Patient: sex F, age 59
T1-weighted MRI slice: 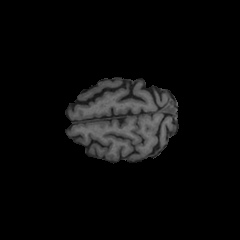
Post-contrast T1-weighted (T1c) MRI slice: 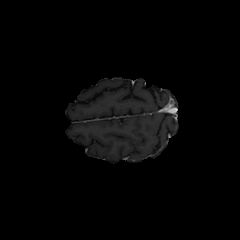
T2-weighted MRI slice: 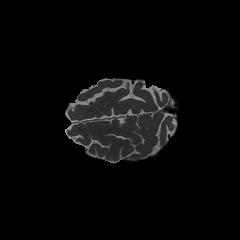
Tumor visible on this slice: no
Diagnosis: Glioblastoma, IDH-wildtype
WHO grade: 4